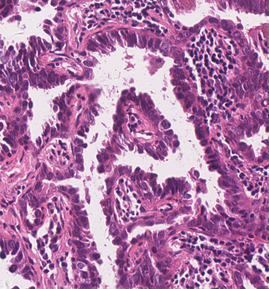
Tumor epithelial tissue: yes
Tumor-associated stroma tissue: yes
Normal tissue: no